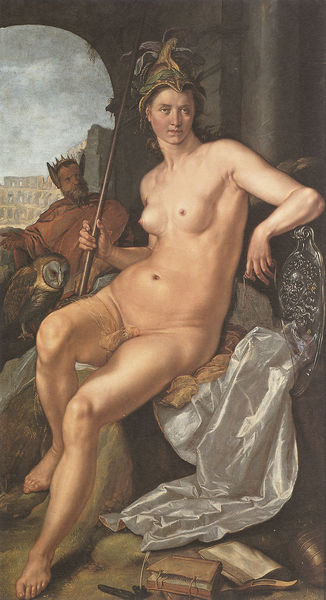
Titel: Minerva
Künstler: Hendrik Goltzius
Institution: Haarlem, Frans Hals Museum
Schlagwörter: akt, gemälde, himmel, mann, nackt, busen, frau, hut, hüte, kopfbedeckungen, weiss, blick, tuch, mütze, mützen, herr, sitzend, krone, ohren, seide, kopfbedeckung, brüste, rundbogen, lanze, weib, bauch, helm, speer, seidentuch, verhüllt, eule, minerva, eselsohren, schleiereule